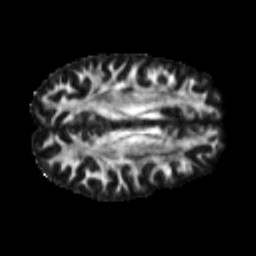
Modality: FA
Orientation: axial
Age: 46
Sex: male
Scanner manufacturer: siemens
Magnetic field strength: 3 T
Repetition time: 5.5 s
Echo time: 0.101 s